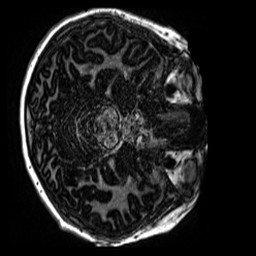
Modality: MP2RAGE
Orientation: axial
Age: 11
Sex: male
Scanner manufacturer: siemens
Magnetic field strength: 3 T
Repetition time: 4 s
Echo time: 0.00299 s